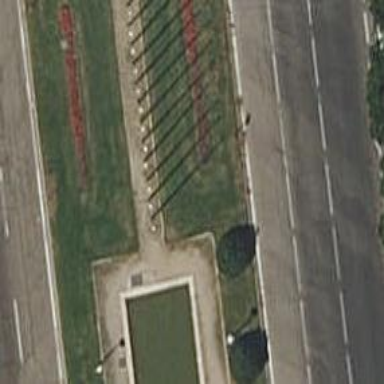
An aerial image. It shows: Flagpole structure.